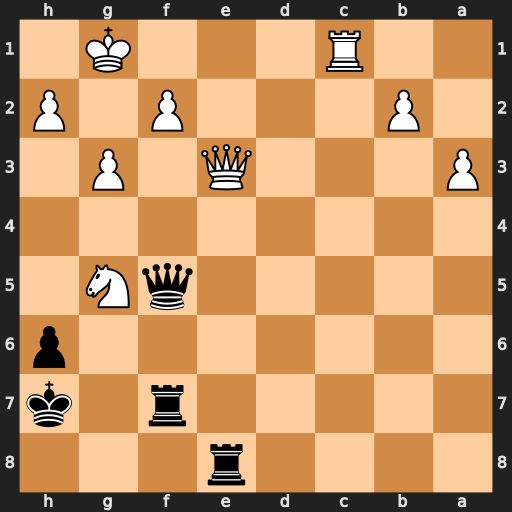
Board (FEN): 4r3/5r1k/7p/5qN1/8/P3Q1P1/1P3P1P/2R3K1
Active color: b
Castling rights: -
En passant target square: -
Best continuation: Qxg5 Qxe8 Qxc1+